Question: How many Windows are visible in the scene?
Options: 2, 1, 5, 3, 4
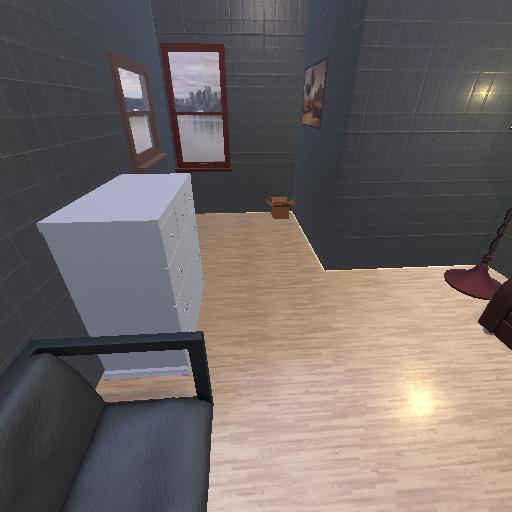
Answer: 2